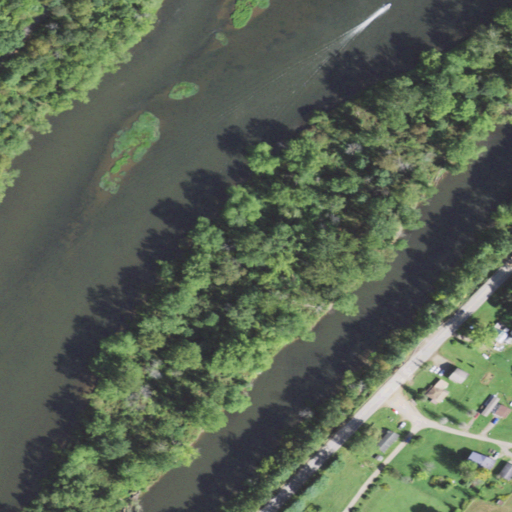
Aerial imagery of island in Pennsylvania named Millstone Island containing open water, woody wetlands, open development, low intensity development, deciduous forest, pasture, herbaceous wetlands, medium intensity development, and mixed forest